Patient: sex F, age 59
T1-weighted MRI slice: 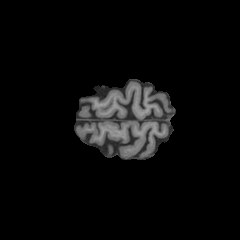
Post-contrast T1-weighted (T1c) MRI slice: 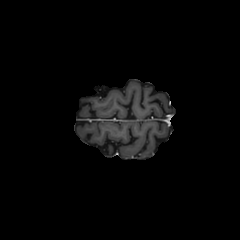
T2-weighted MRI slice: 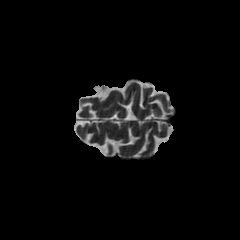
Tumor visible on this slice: no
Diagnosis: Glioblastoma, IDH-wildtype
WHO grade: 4